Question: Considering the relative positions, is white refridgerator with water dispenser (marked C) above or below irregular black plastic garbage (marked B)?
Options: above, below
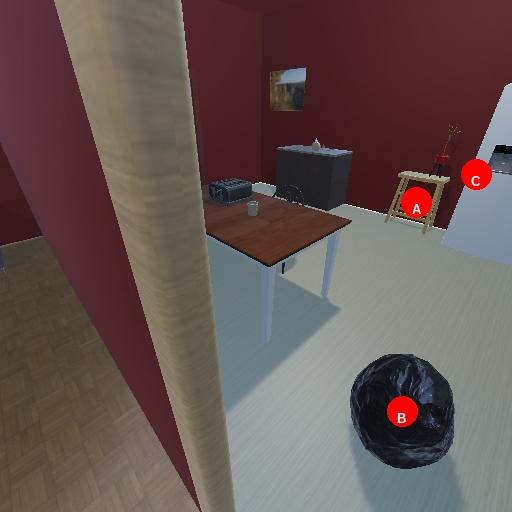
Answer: above